Sex: M
Age: 80
Scanner: Avanto
Primary tumour origin: Ca Bronchi
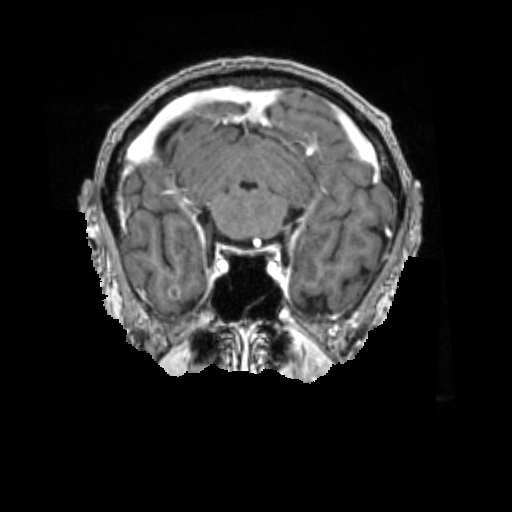
Segmented lesion volume (cc): 0.8626
Number of lesion components: 4